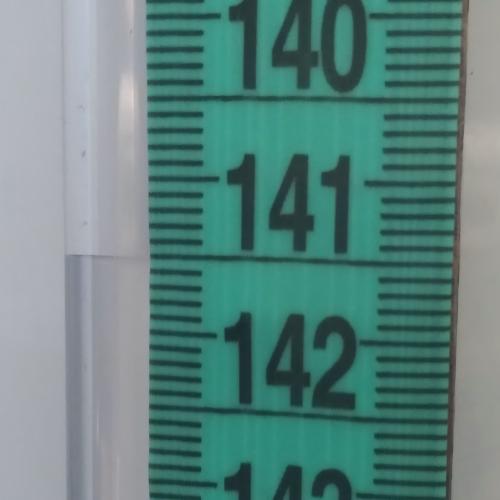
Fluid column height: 141.5 cm